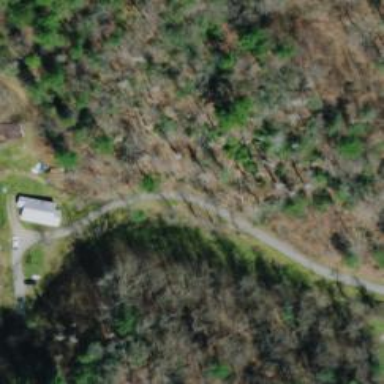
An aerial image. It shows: Culvert tunnel.